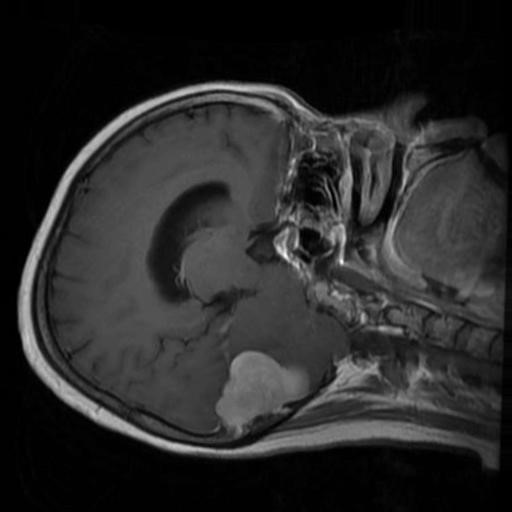
Label: brain_menin